Field crop: tomato
Growth stage: 1
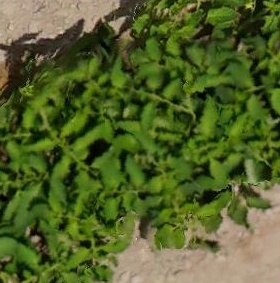
Species: tomato